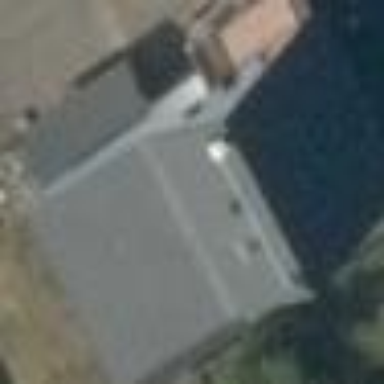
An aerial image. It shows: Building.